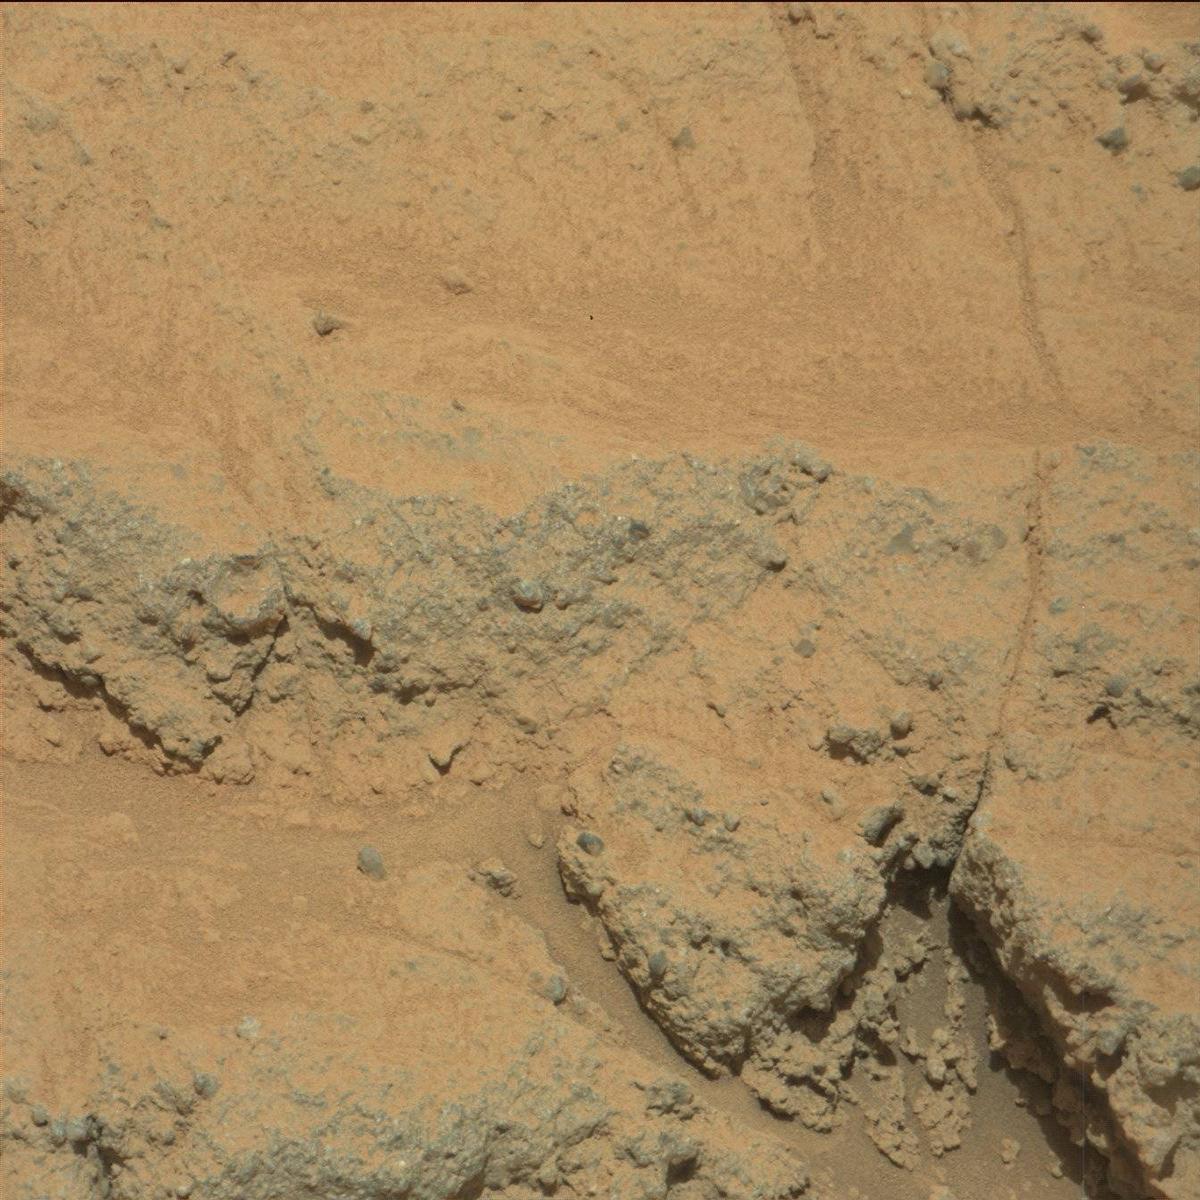
Terrain classes present: Bedrock, Sand / Soil